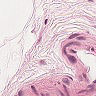
Metastatic tissue present: no